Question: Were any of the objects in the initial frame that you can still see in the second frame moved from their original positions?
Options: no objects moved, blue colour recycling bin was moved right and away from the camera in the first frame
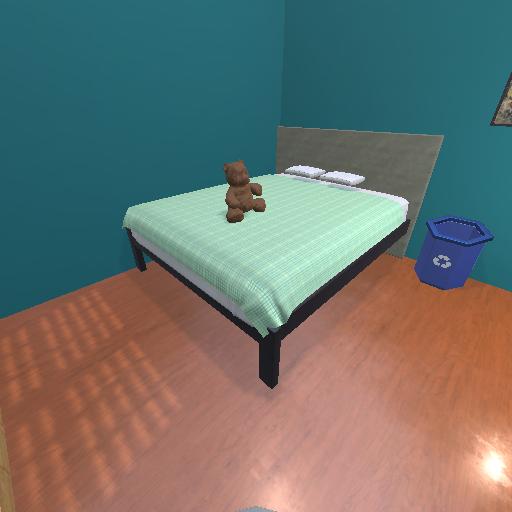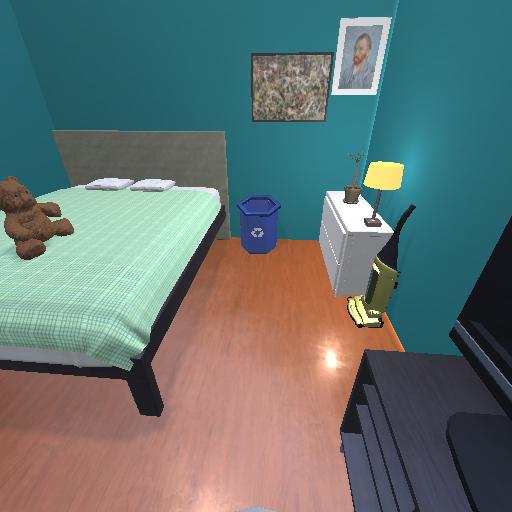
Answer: no objects moved